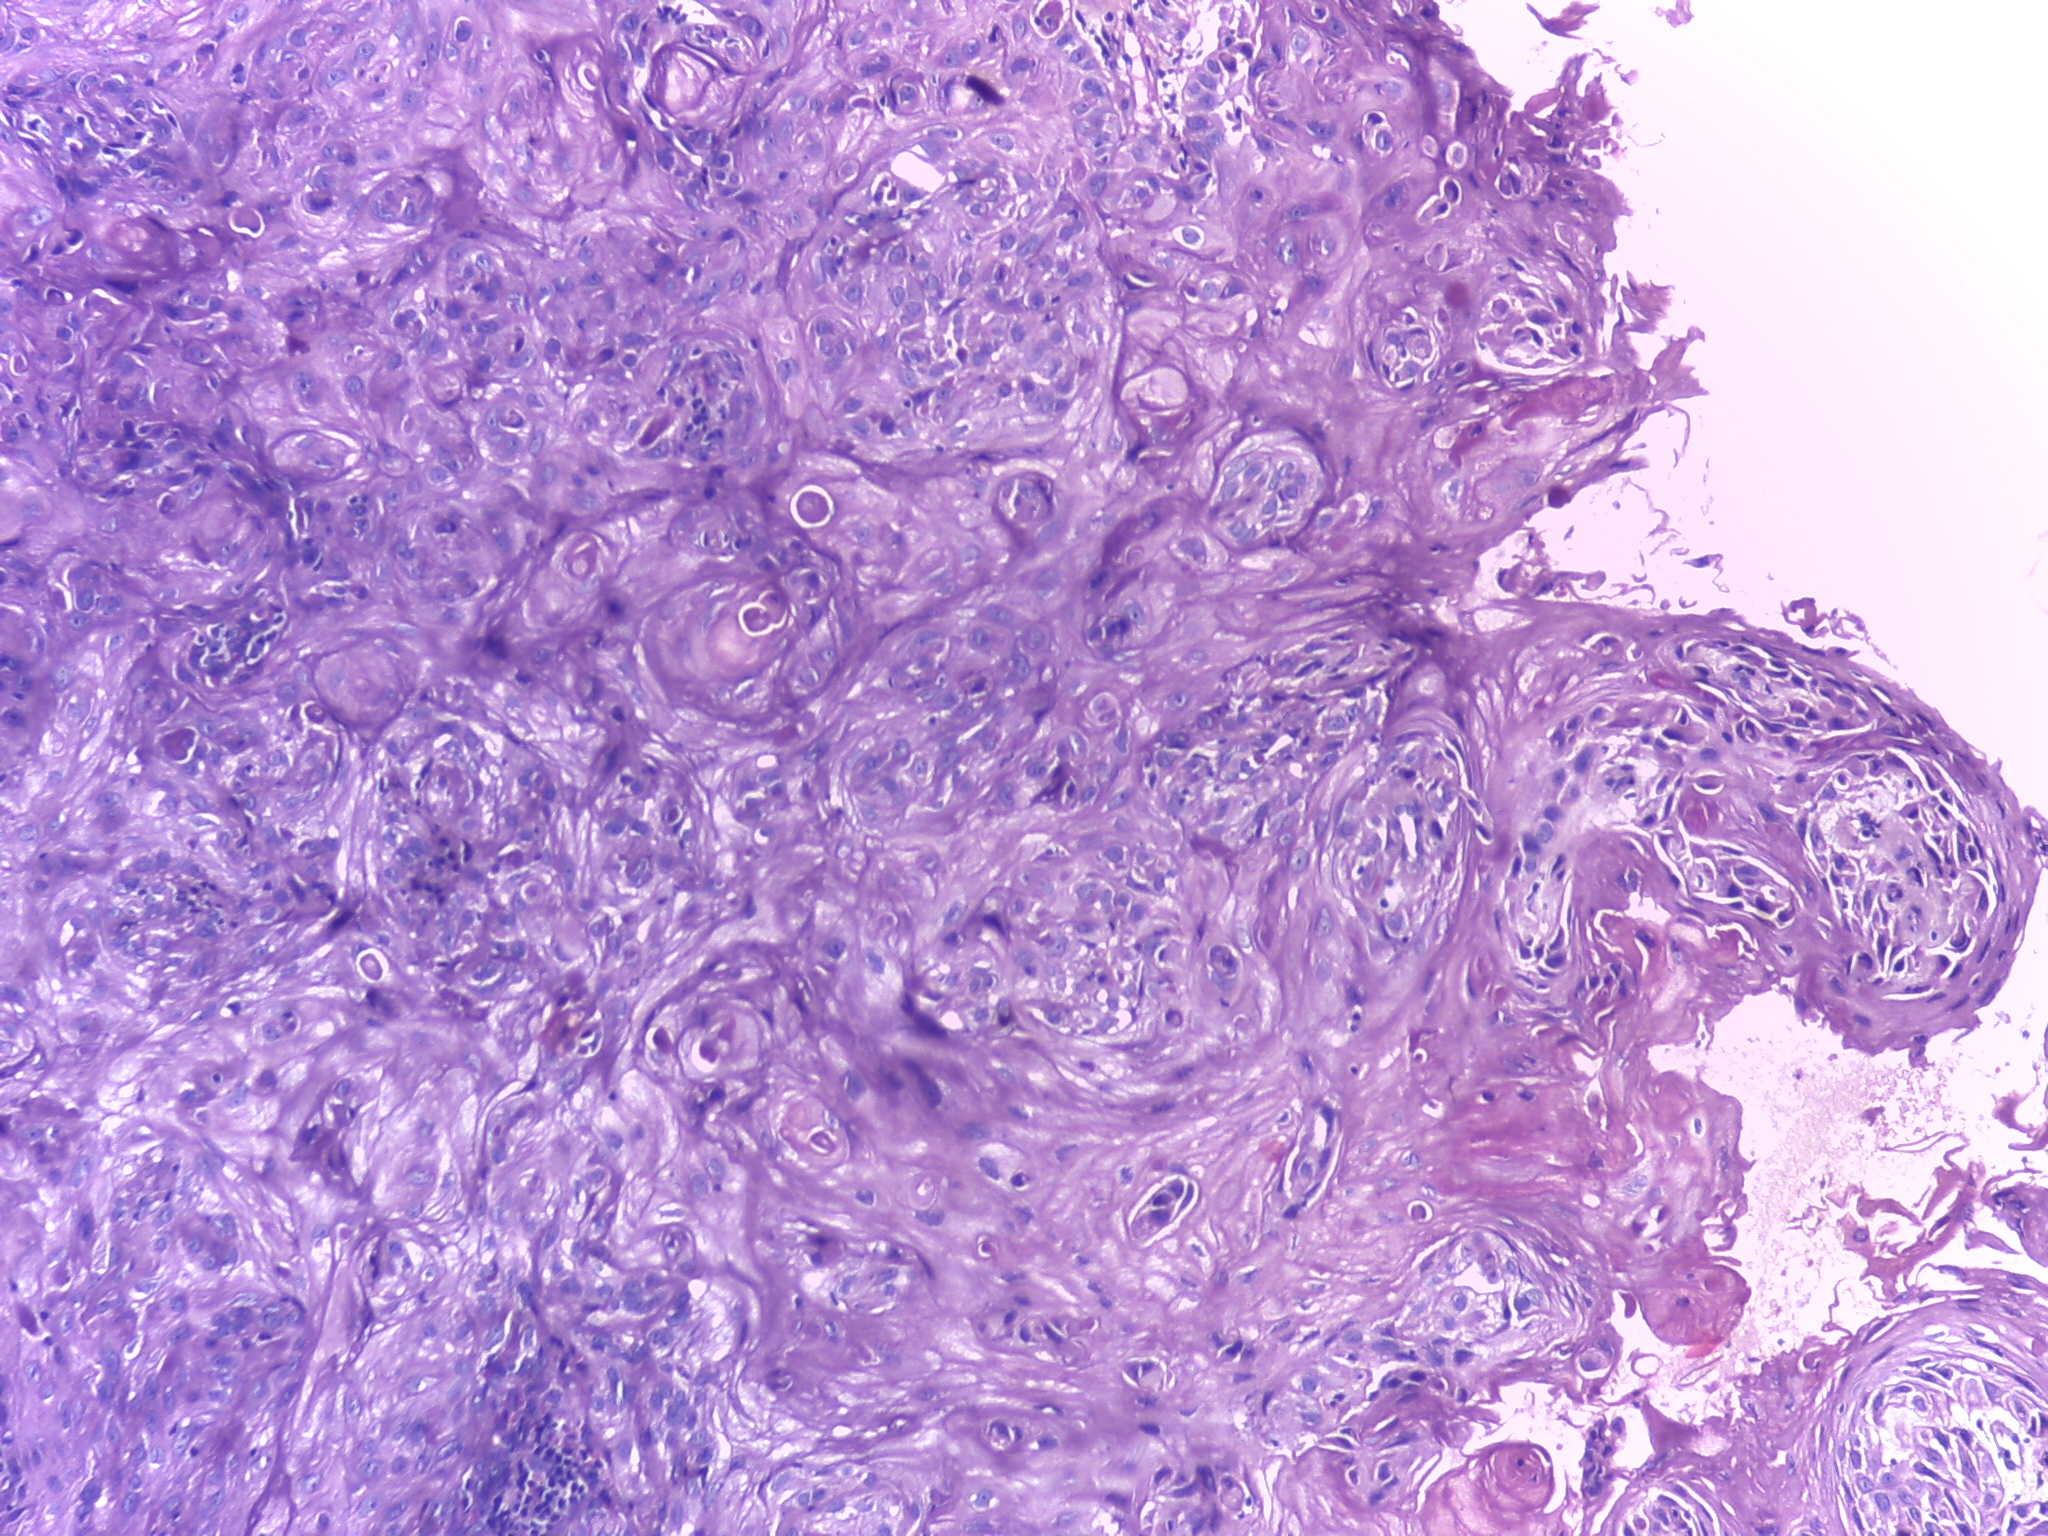
Diagnosis: OSCC